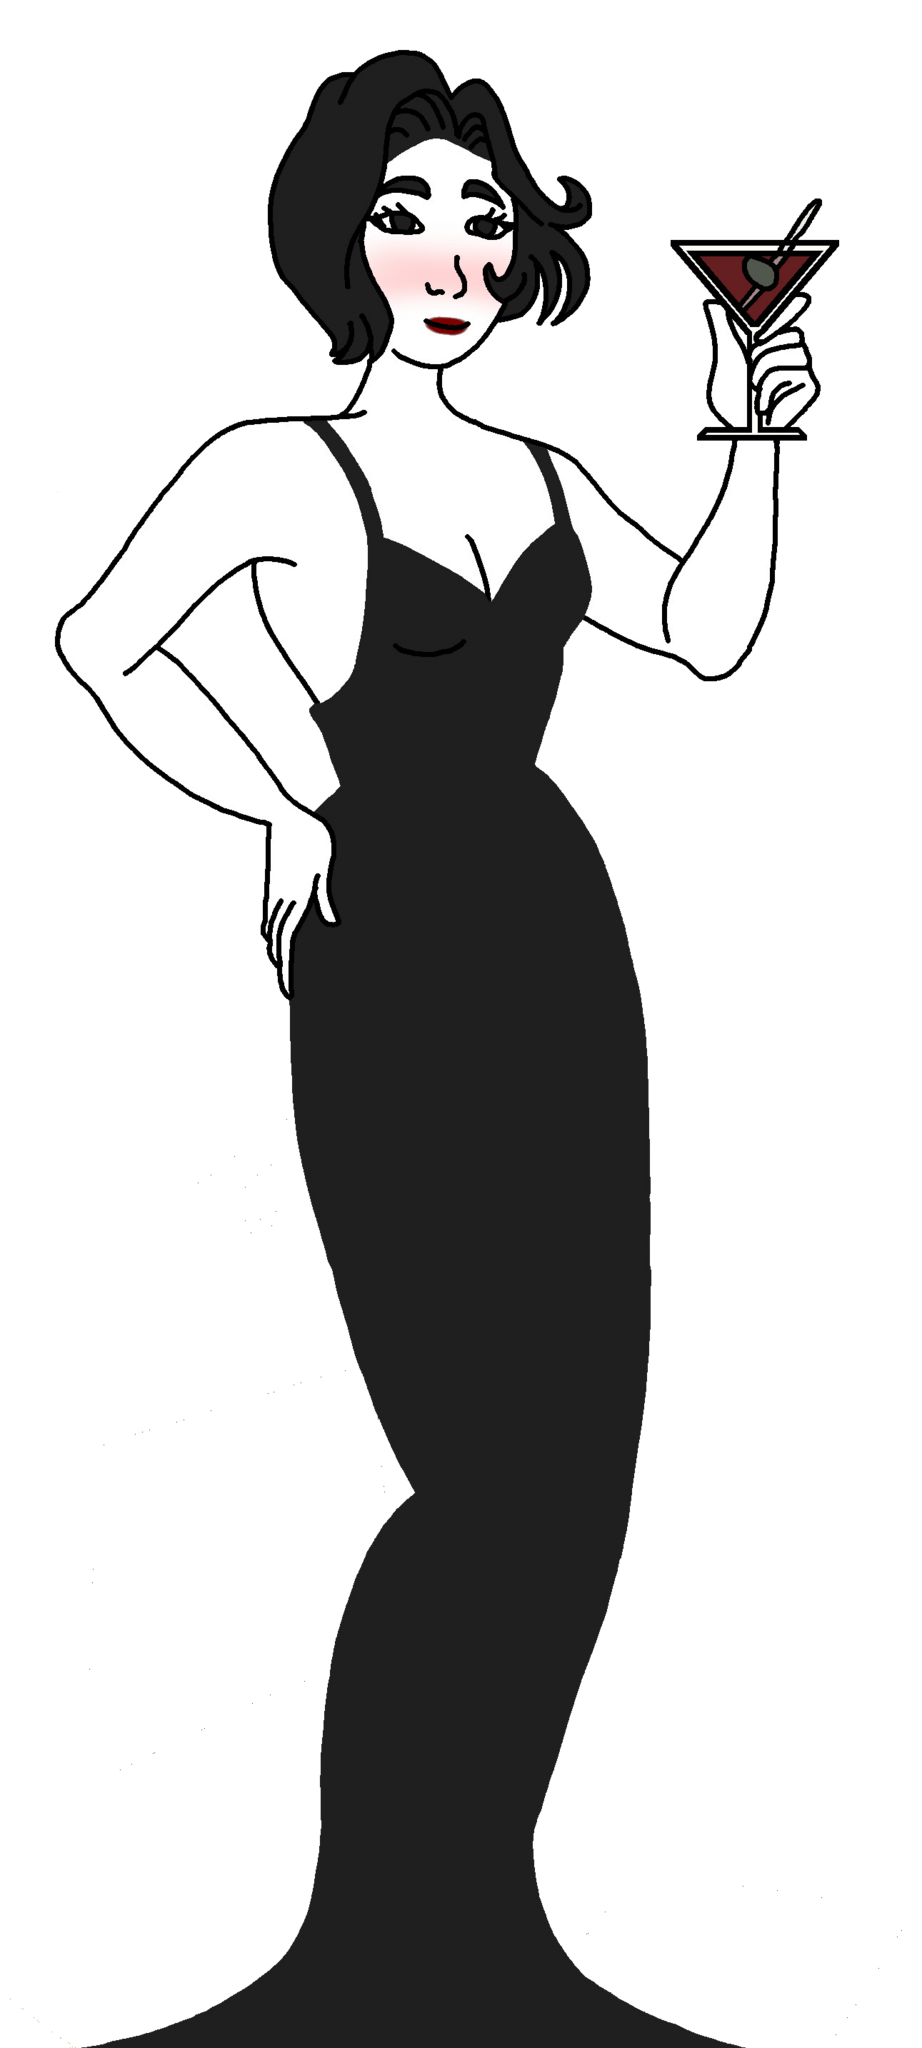
Label: 5_Doomer_Girl